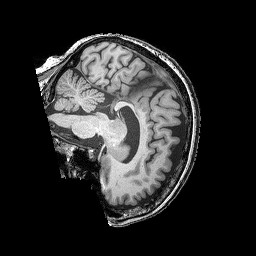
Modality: T1w
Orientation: sagittal
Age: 62
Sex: female
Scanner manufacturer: siemens
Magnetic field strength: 3 T
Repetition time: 2.25 s
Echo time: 0.00411 s